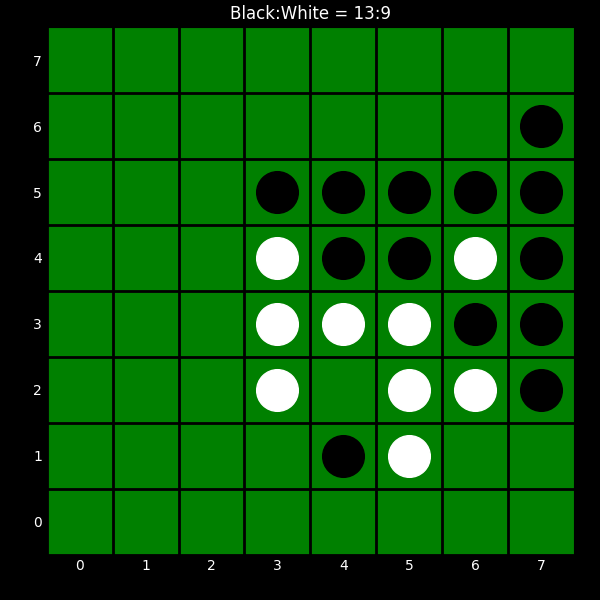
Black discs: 13
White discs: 9